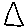
Label: triangle